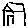
Label: house